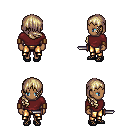
a pixel art fantasy rpg character, female body template, human, dark skin, maroon long-sleeve shirt, gold greaves, white blonde right-swept hairstyle, leather bracers, ghillies, dagger, four views (front, back, left, right), 2x2 character sprite sheet, small pixel art, hard edges, no anti-aliasing